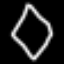
Label: diamond